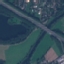
Label: Highway